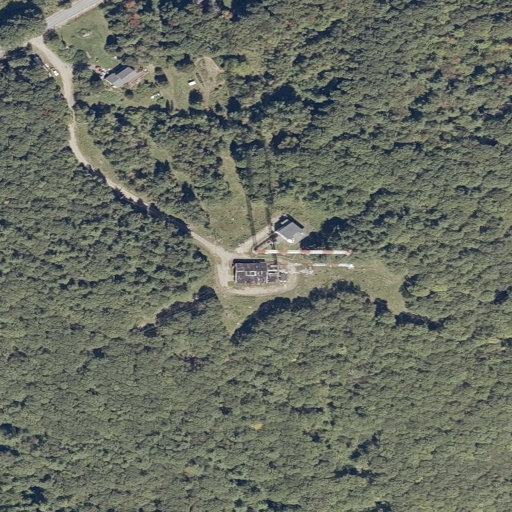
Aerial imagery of mountain in Maine named Danforth Hill containing deciduous forest, mixed forest, open development, low intensity development, medium intensity development, and pasture